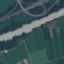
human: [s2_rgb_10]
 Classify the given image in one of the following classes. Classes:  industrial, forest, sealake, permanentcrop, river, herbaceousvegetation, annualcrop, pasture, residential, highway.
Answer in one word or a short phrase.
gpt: River